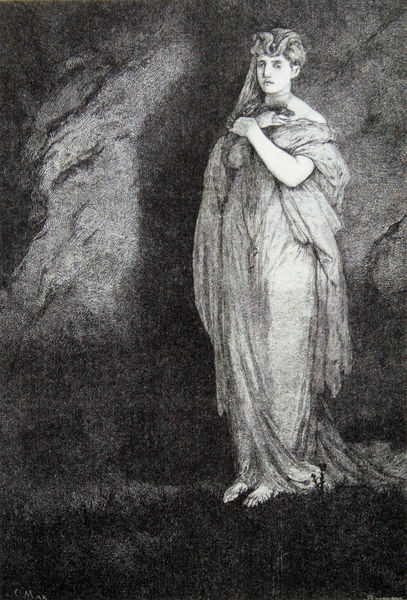
Titel: "Es ist ein Zauberbild, ist leblos, ein Idol. Ihm zu begegnen ist nicht gut; Vom starren Blick erstarrt des Menschen Blut"
Künstler: Gabriel von Max
Schlagwörter: dunkel, felsen, gemälde, schatten, umhang, weiß, brust, frau, grau, kleid, licht, mund, nacht, schwarz, zeichnung, blick, dame, gras, schleier, tier, wiese, wand, arme, falten, gesicht, stein, trauer, hals, hände, einsam, gewand, haare, pflanzen, höhle, locken, traurig, füße, fels, felswand, kette, grafik, graphik, angst, gefaltet, streng, faltenwurf, allein, barfuss, kreuz, kohle, druck, radierung, stich, grotte, drache, gekreuzt, unglücklich, gabriel von max, schwearzweiß, nfrau, füpße